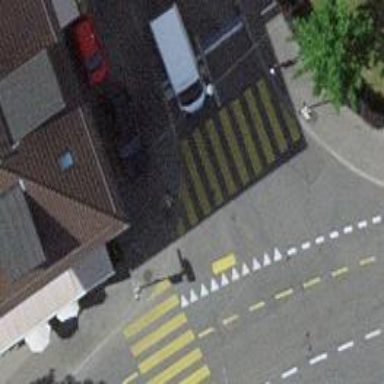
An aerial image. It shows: Road crossing with traffic signals.